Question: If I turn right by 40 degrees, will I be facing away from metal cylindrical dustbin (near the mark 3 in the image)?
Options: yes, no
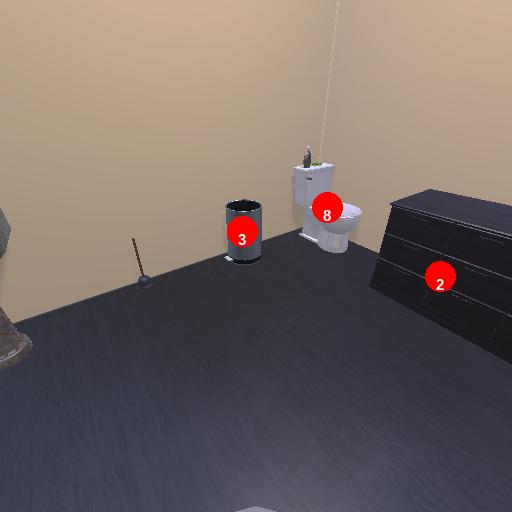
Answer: yes